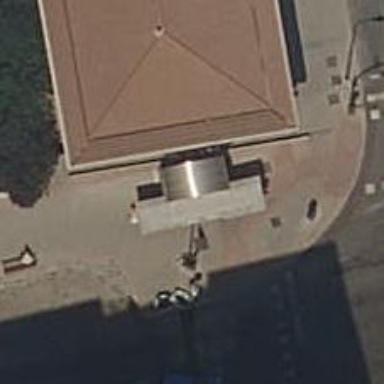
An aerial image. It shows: Kiosk.